Aerial crown-view tile of a tropical tree (Barro Colorado Island, Panama), acquired 20250414:
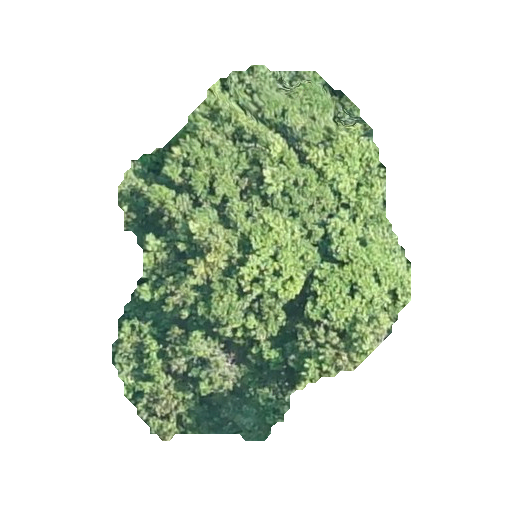
Species: Prioria copaifera
GBIF accepted scientific name: Prioria copaifera
Crown area: 118.845 m²